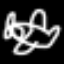
Label: airplane